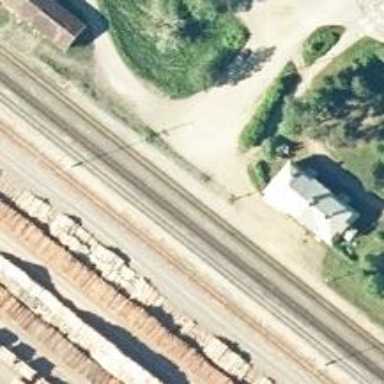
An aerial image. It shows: Continuous railway track.